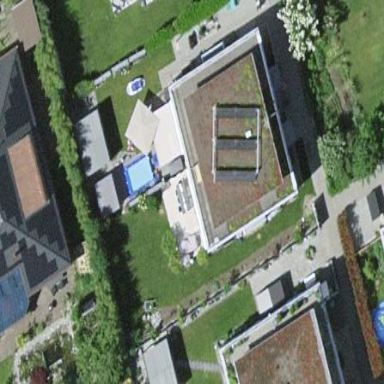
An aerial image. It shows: Residential building.